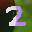
Label: 2